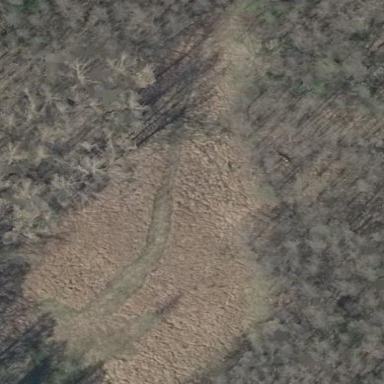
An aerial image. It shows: Wet meadow in natural wetland area.